Field crop: maize
Growth stage: 2
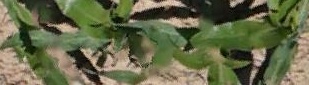
Species: maize